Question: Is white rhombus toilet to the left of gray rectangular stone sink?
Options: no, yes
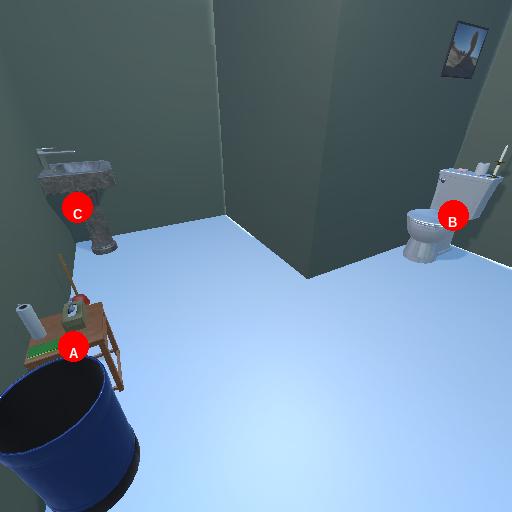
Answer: no